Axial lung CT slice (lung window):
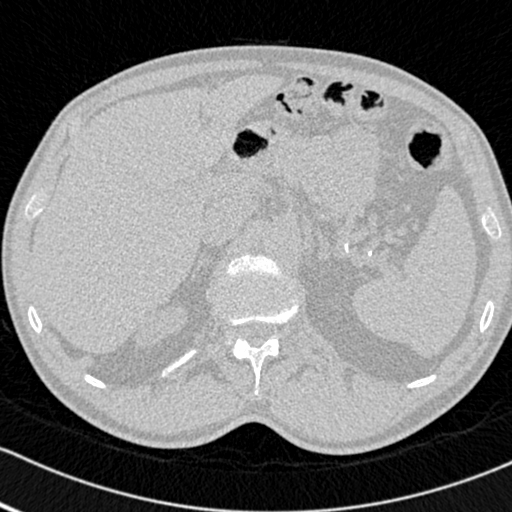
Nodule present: no